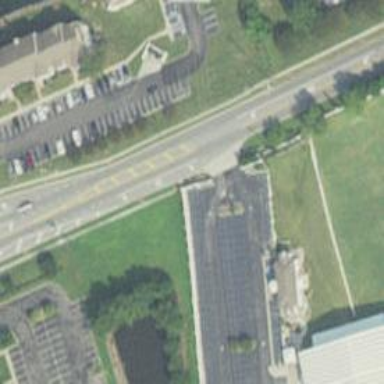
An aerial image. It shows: Unmarked crossing on the road.